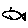
Label: fish